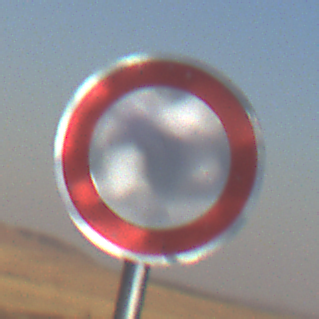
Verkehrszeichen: VerbotFahrzeugeAllerArt
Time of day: MorningAfternoon
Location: Outdoor (Nature)
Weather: Clear
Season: NotSpecified
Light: Natural